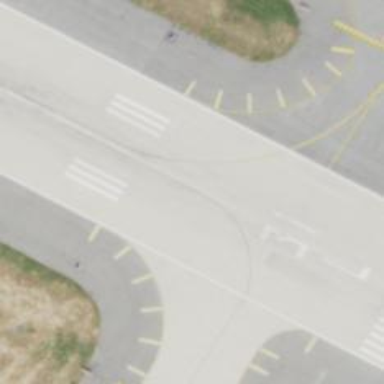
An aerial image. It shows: Image of taxiway at airport.